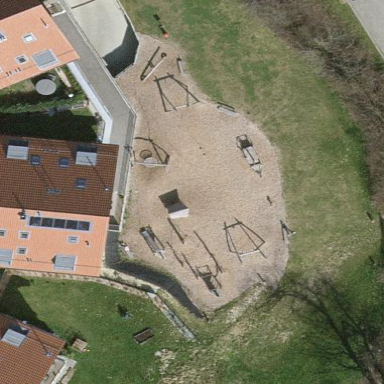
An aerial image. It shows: Playground area for leisure activities on the land.